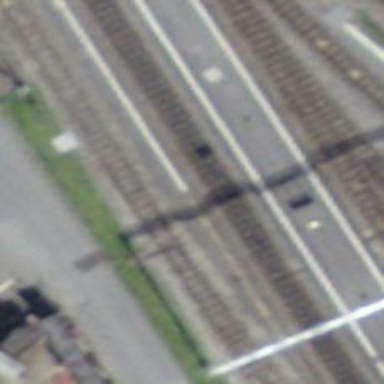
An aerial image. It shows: Narrow-gauge railway siding with electrified contact lines.